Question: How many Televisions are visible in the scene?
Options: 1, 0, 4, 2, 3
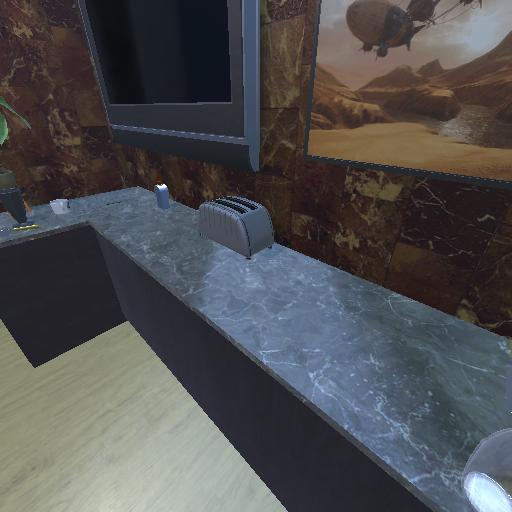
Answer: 1